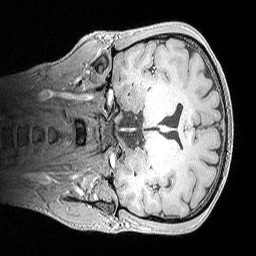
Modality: MP2RAGE
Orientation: coronal
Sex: male
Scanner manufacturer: siemens
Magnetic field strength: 3 T
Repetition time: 5 s
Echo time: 0.00292 s